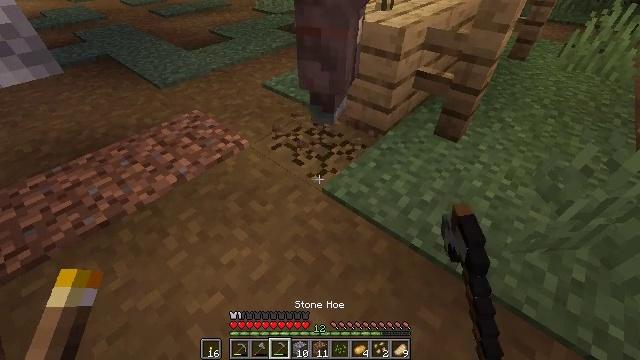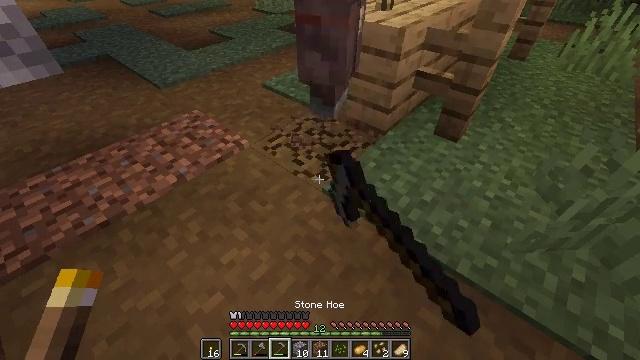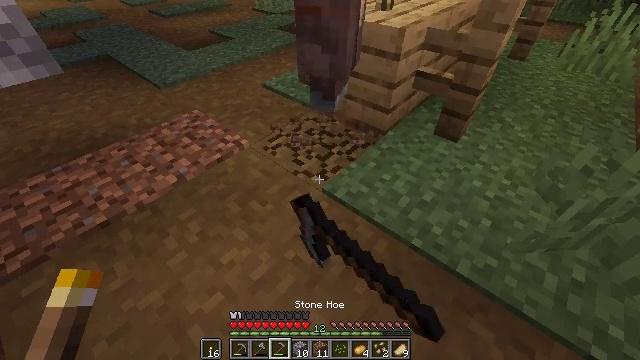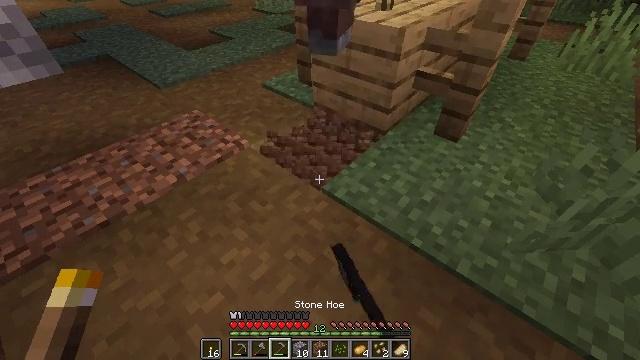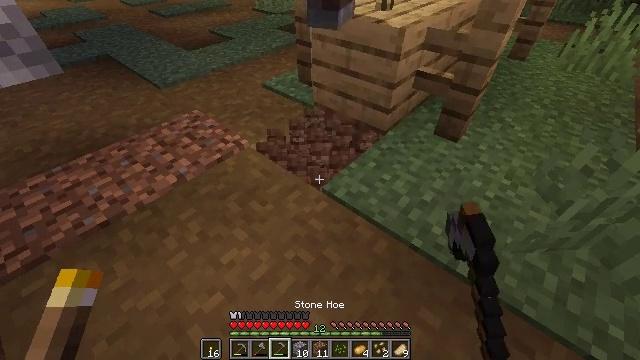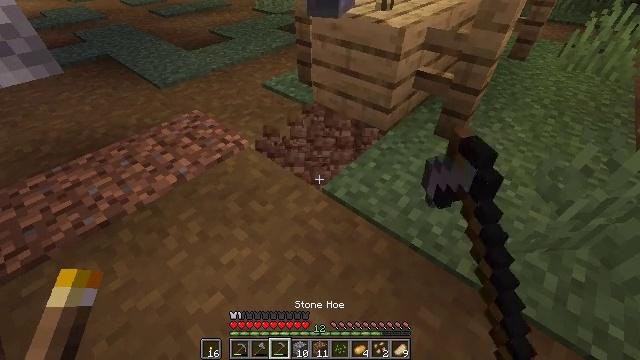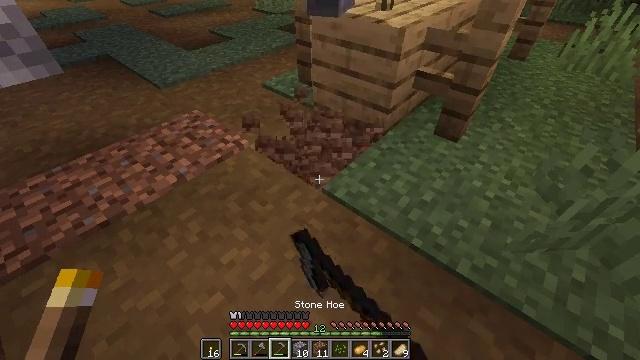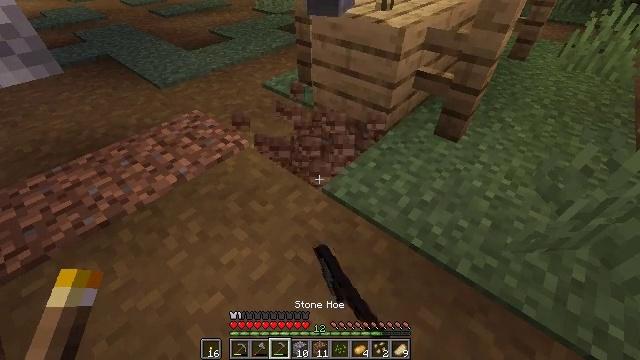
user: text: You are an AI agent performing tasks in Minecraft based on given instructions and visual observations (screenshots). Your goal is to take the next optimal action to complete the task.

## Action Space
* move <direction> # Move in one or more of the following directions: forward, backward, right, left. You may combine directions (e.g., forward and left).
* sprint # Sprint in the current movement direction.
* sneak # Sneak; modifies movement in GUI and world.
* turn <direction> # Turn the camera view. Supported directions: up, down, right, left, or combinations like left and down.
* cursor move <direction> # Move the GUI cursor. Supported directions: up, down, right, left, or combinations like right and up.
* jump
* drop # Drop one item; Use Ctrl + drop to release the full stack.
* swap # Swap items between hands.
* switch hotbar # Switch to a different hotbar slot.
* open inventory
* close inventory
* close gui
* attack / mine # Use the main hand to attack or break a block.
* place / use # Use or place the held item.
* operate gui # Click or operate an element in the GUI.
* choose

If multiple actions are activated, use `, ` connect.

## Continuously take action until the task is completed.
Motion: motion action
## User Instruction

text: Dig the grass path to transform it.
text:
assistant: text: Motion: attack / mine
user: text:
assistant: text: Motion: attack / mine
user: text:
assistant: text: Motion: attack / mine
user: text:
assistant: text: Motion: attack / mine
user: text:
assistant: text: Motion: attack / mine
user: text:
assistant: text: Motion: attack / mine
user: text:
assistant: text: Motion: attack / mine
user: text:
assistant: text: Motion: attack / mine